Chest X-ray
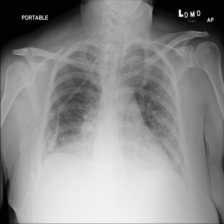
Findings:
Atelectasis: negative
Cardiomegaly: negative
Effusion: negative
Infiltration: positive
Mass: negative
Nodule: negative
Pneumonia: negative
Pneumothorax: negative
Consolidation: negative
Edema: negative
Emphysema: negative
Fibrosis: negative
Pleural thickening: negative
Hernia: negative